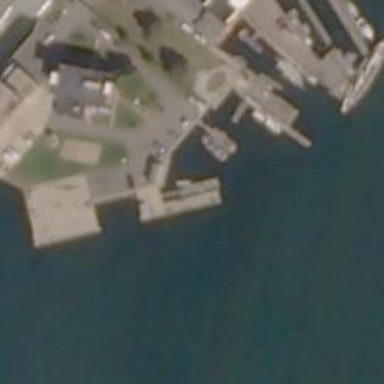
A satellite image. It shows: Man-made pier.